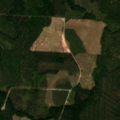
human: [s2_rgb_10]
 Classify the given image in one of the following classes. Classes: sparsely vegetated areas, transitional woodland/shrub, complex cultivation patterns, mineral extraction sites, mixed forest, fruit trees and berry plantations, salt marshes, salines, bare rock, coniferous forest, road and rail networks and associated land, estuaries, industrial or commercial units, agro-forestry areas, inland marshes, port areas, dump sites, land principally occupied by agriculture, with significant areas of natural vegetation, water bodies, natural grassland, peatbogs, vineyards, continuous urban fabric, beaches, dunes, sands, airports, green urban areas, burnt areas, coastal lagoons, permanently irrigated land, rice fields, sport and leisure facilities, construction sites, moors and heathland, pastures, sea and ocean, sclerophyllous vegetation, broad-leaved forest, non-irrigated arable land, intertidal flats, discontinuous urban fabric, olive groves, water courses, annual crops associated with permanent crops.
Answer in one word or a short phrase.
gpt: land principally occupied by agriculture, with significant areas of natural vegetation, coniferous forest